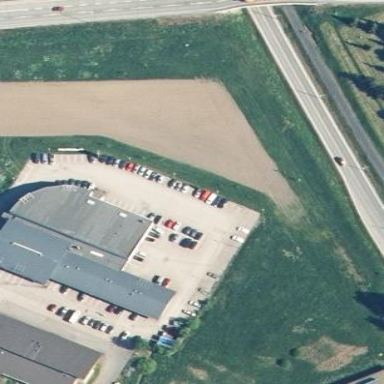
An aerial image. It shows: Retail building.